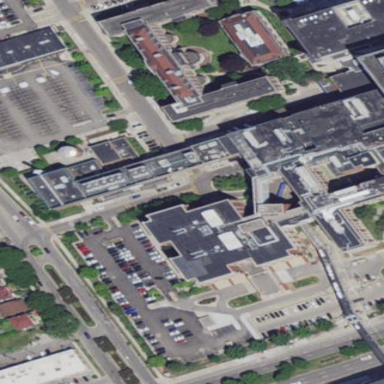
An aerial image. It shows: Hospital building.